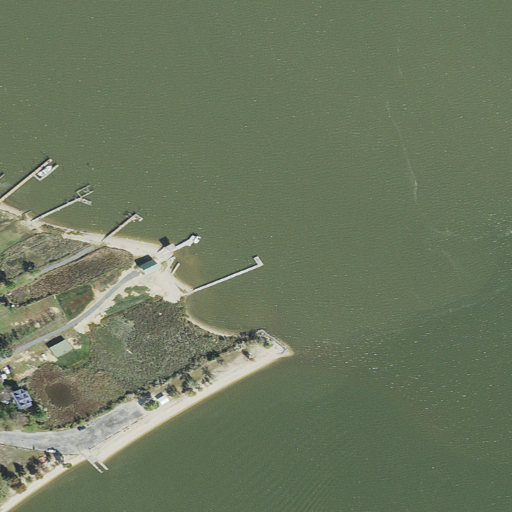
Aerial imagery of cape in Maryland named Long Point containing open water, barren land, low intensity development, herbaceous wetlands, open development, and medium intensity development